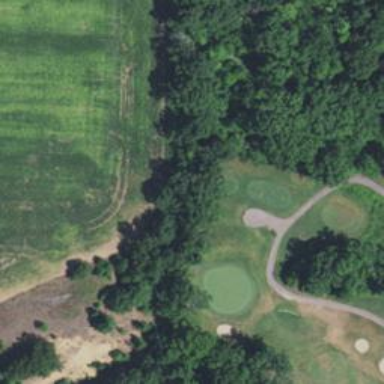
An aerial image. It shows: Pathway for golf carts.